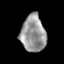
Tissue: prostate
Cell type: T cells
Senescence score: 0.2887
Nuclear area (px): 892
Mean DAPI intensity: 151.997